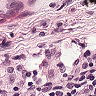
Metastatic tissue present: no